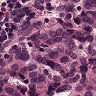
Metastatic tissue present: yes